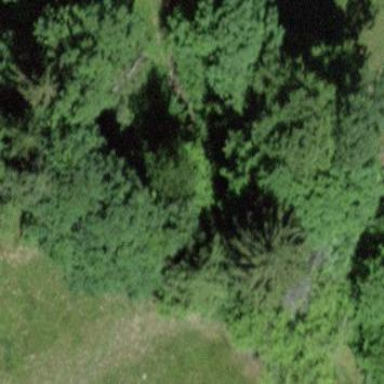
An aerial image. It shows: Forest with mix of leaf types.